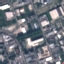
Land use / land cover: Industrial